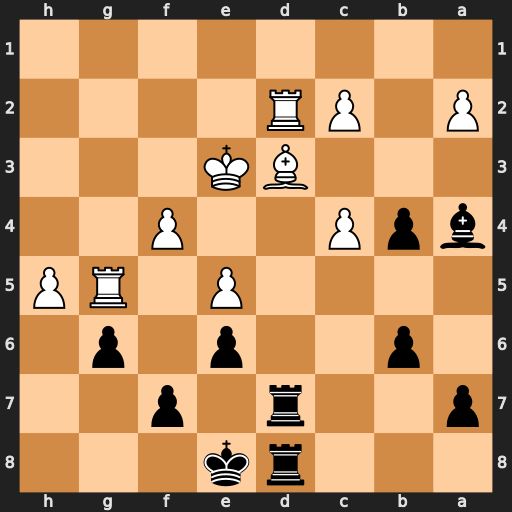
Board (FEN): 3rk3/p2r1p2/1p2p1p1/4P1RP/bpP2P2/3BK3/P1PR4/8
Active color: b
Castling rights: -
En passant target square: -
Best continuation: Bxc2 Rxc2 Rxd3+